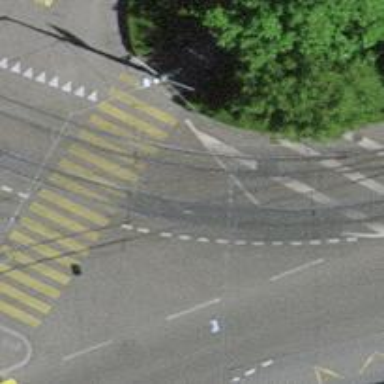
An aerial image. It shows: Railway crossing.